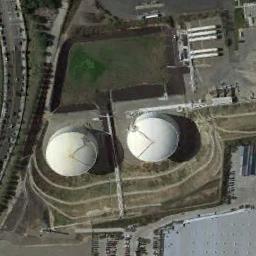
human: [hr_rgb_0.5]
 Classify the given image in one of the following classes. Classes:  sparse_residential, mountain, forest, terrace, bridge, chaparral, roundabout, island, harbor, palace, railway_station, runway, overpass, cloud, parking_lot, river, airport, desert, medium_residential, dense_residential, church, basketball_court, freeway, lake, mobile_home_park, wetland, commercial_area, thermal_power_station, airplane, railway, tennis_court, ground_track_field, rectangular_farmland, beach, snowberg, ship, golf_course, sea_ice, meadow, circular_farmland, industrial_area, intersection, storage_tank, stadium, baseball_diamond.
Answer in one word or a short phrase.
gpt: storage_tank